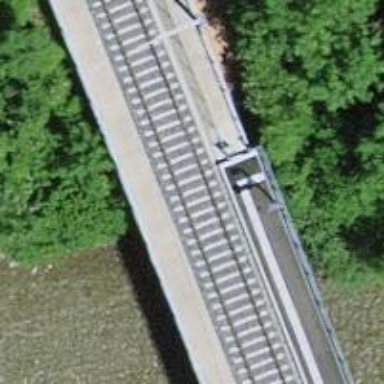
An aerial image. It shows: Railway bridge with electrified tracks and single rail.